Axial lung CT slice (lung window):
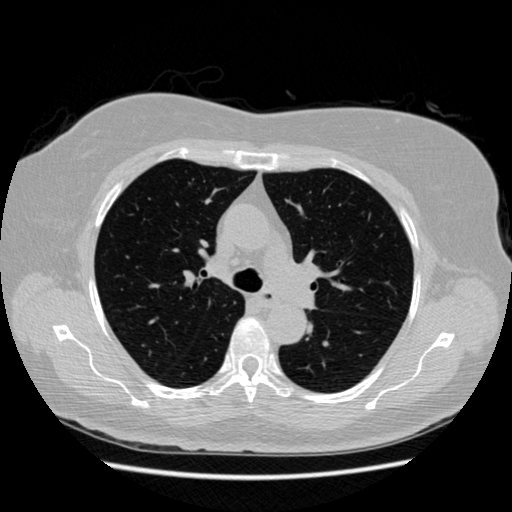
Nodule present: no